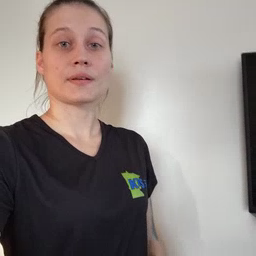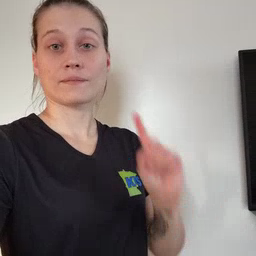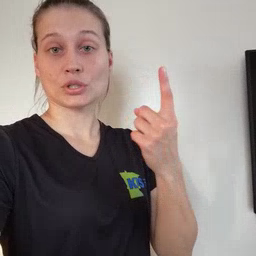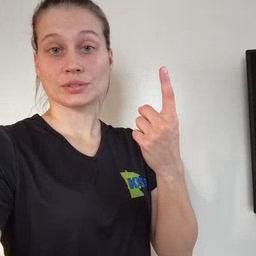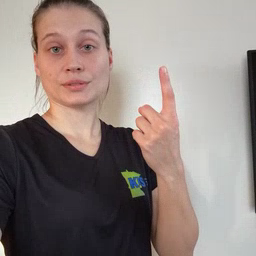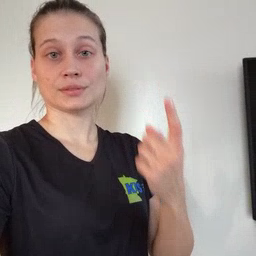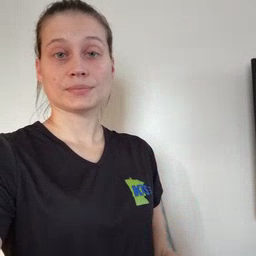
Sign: first